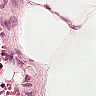
Metastatic tissue present: no